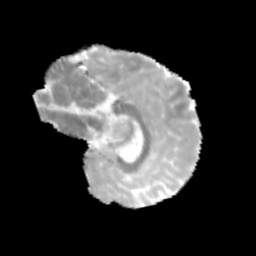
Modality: MD
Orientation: sagittal
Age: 10
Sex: male
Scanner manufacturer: siemens
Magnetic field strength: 3 T
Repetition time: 3.8 s
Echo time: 0.07 s